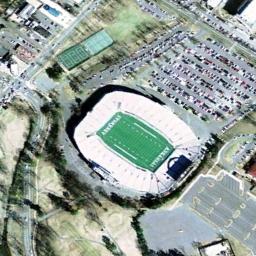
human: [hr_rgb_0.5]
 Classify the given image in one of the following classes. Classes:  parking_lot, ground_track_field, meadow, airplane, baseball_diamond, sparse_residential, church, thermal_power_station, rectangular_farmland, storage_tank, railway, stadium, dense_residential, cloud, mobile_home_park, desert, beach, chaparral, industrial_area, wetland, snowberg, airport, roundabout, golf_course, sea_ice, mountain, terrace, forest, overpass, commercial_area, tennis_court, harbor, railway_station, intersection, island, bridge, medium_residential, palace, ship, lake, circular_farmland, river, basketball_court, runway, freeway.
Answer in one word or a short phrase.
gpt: stadium